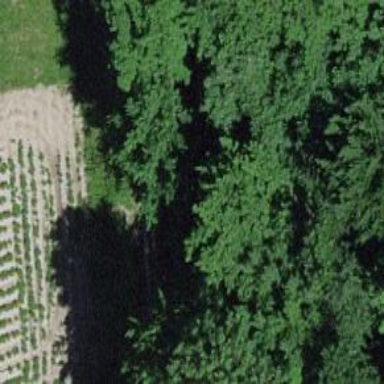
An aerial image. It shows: Brown bench.